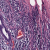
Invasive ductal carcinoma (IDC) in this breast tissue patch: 0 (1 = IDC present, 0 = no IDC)